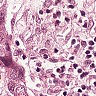
Metastatic tissue present: yes